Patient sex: M
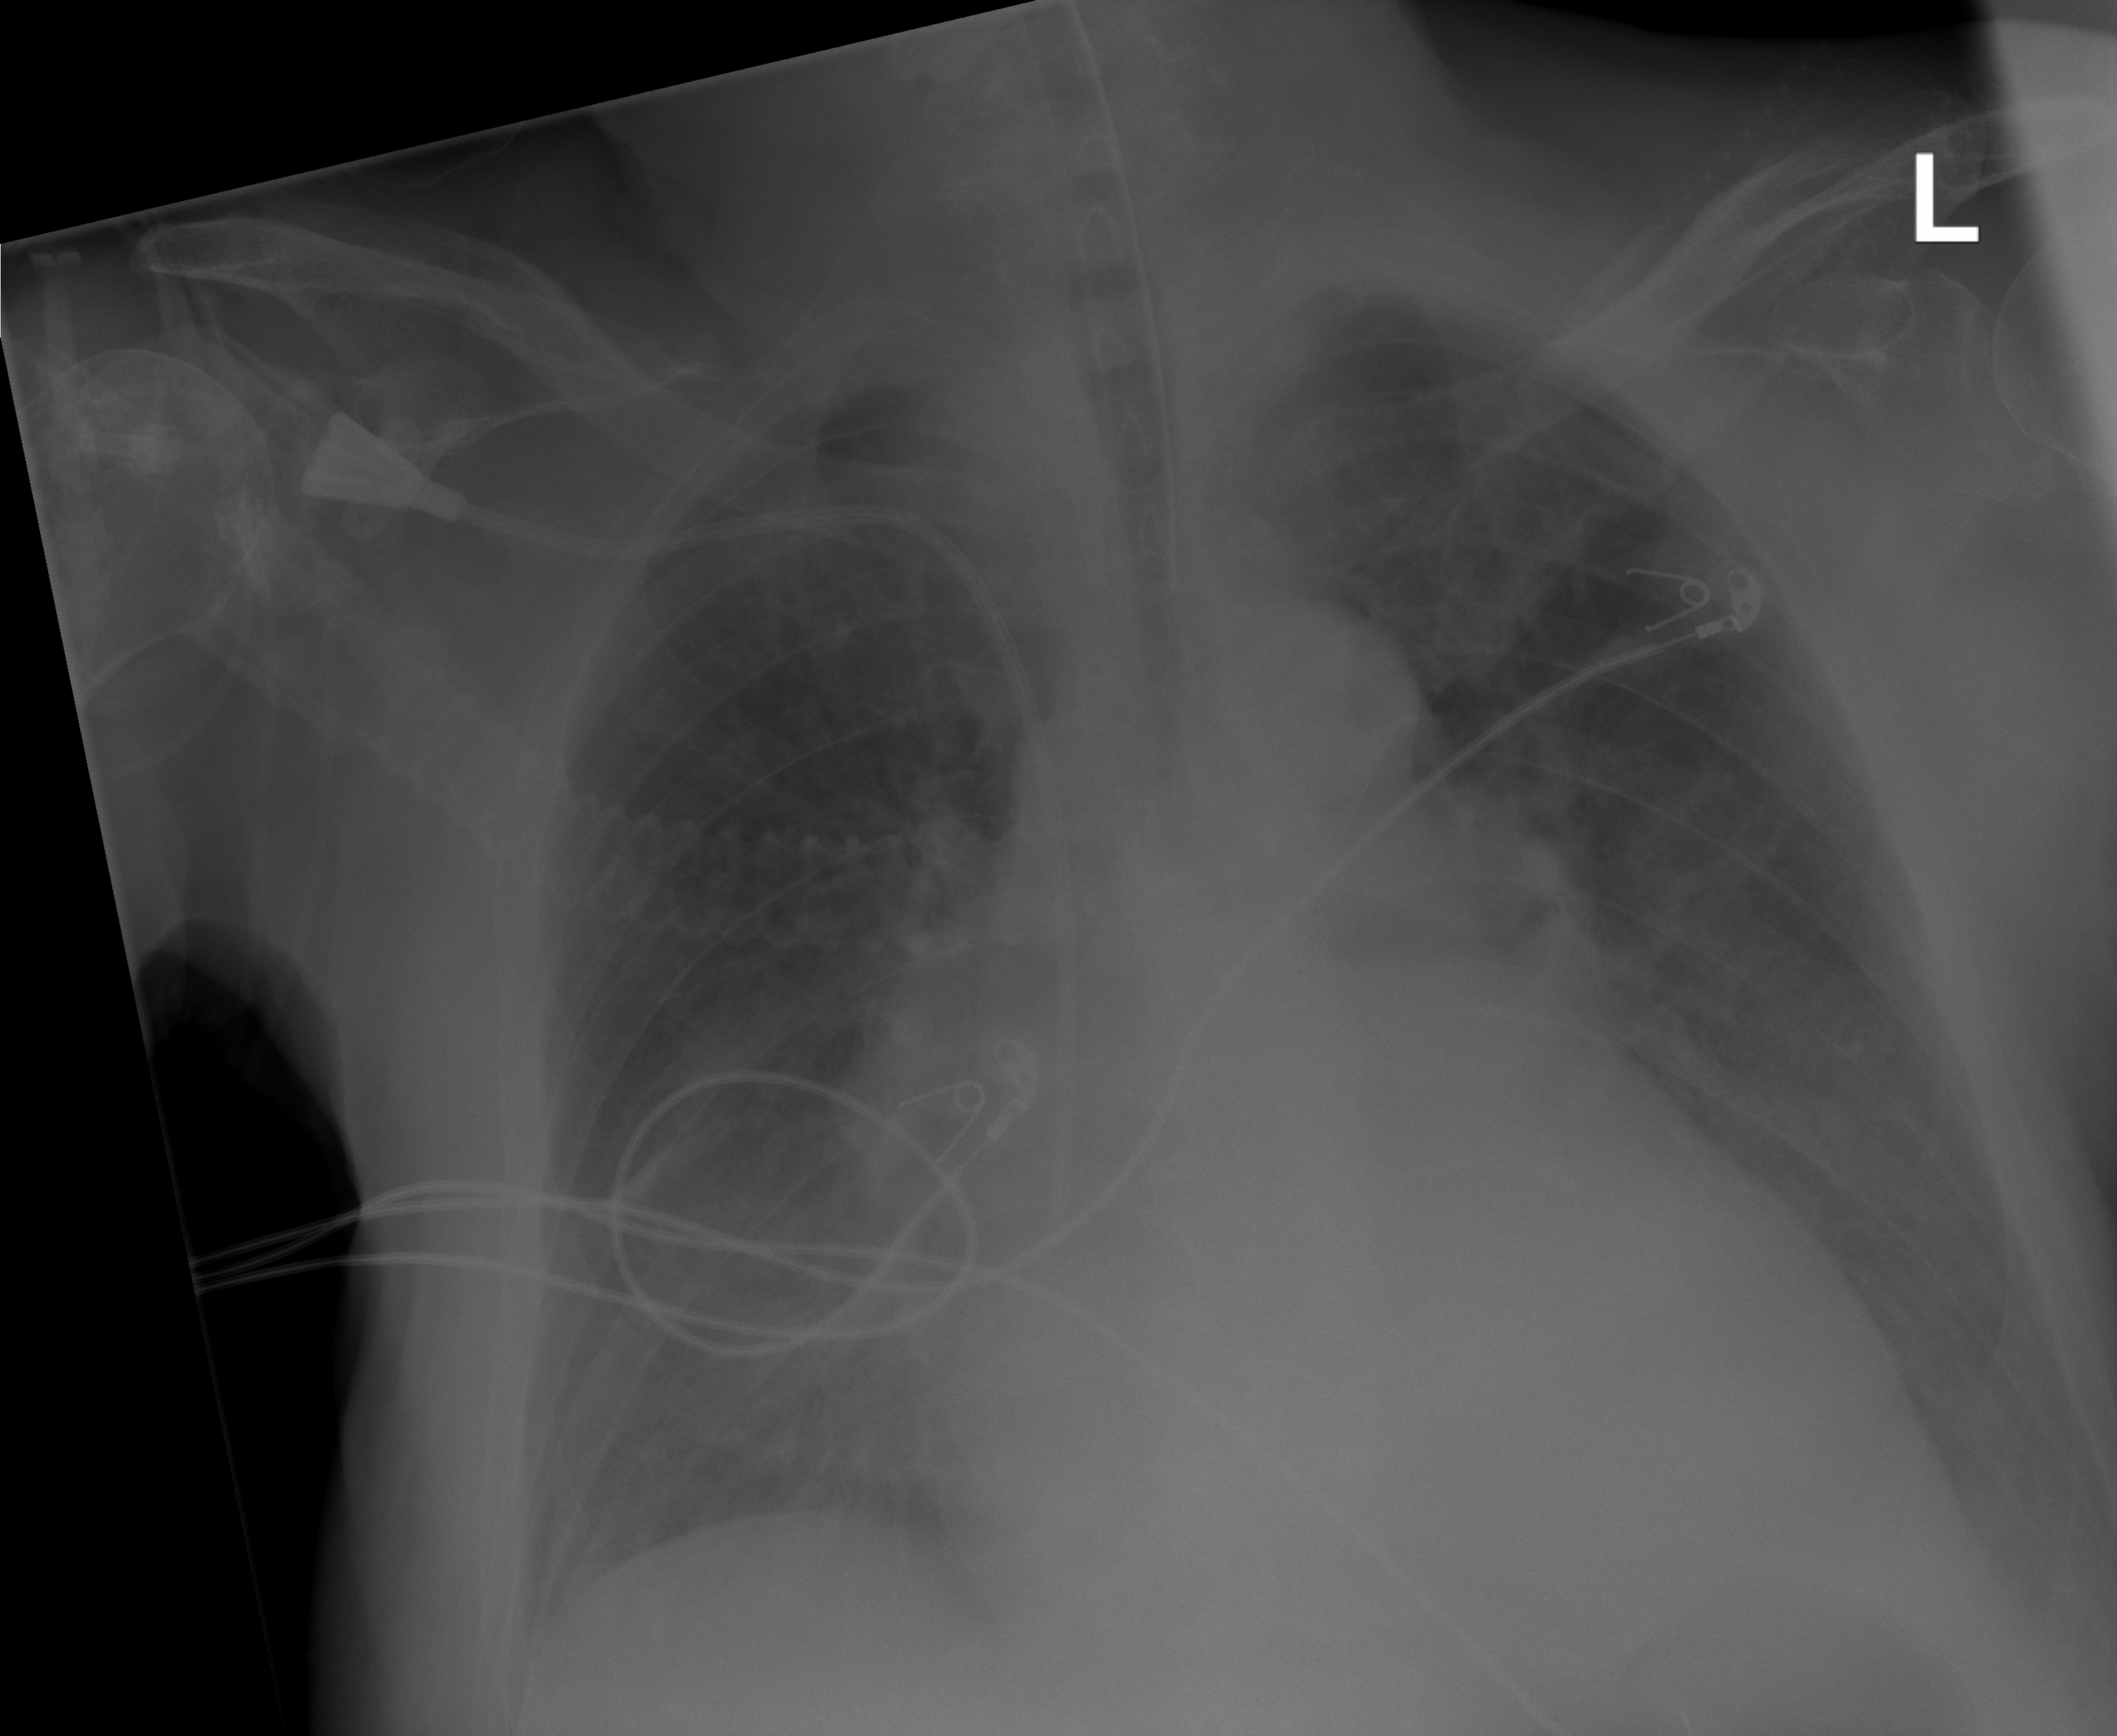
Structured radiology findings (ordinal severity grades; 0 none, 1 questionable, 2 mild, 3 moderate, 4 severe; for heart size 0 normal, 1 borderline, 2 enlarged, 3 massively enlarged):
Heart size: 2
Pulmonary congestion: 2
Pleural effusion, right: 0
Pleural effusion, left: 1
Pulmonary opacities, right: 0
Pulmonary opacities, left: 0
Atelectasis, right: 0
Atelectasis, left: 1